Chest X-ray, PA view. Patient: 29 years old, sex M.
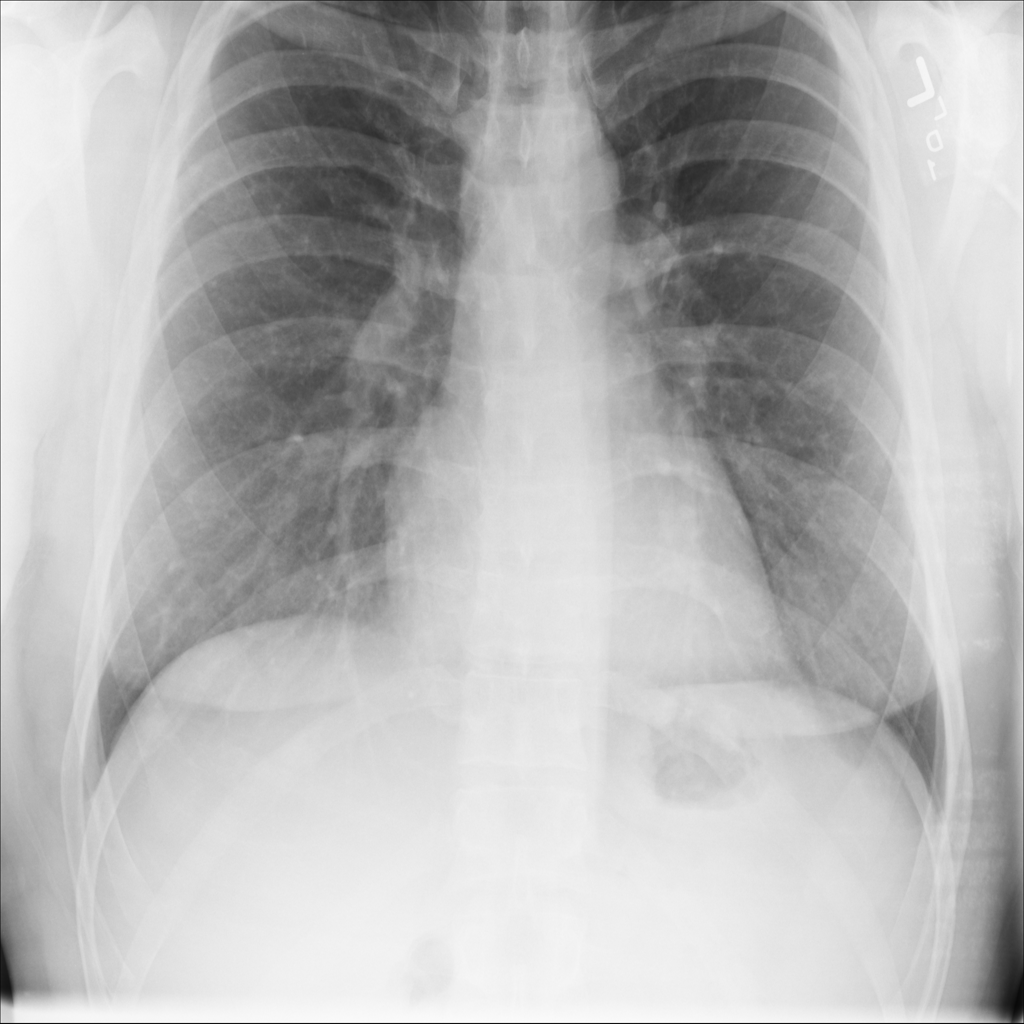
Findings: No Finding